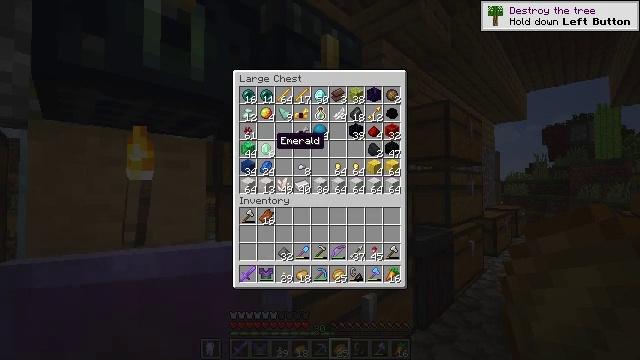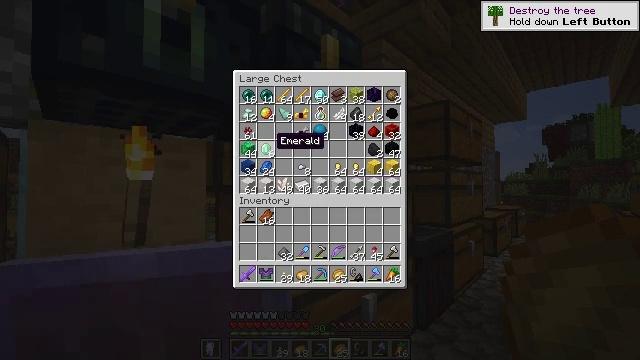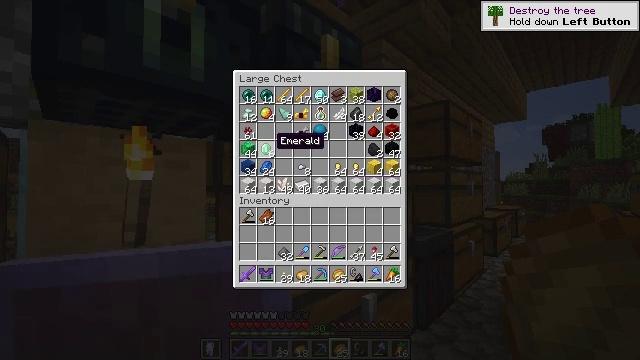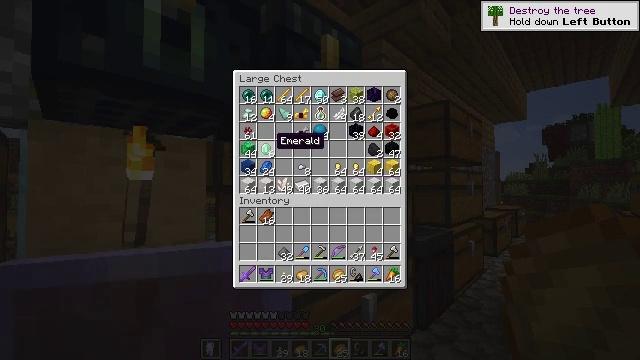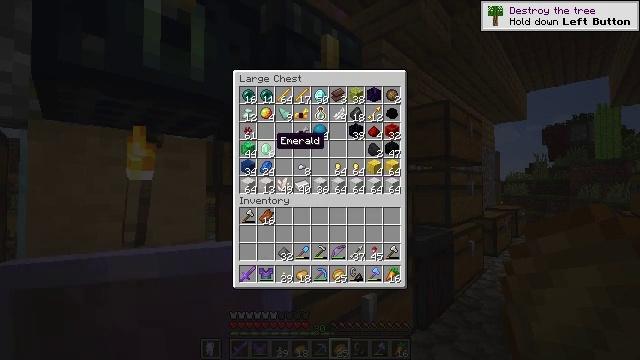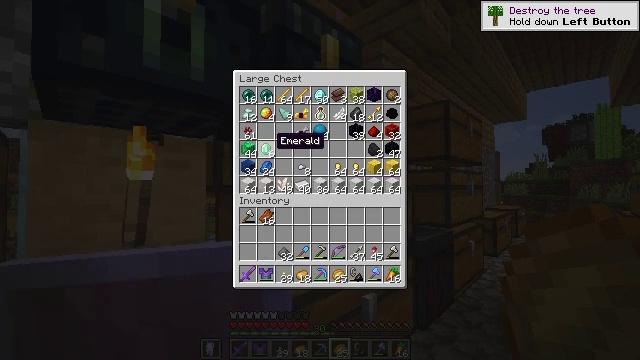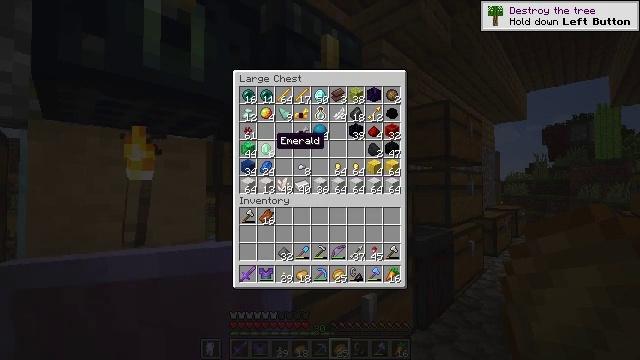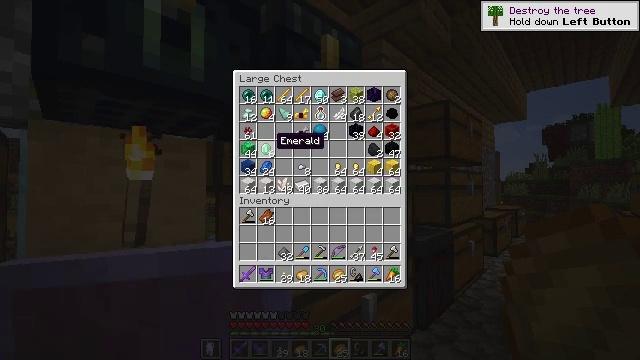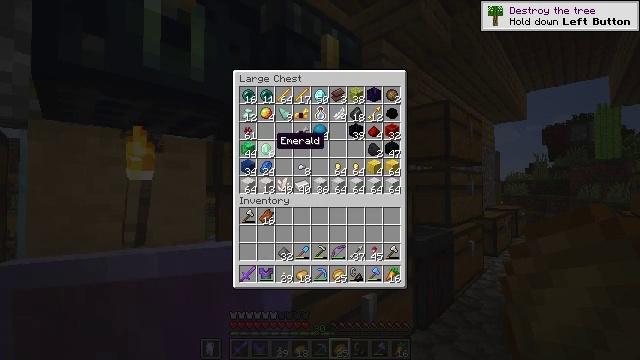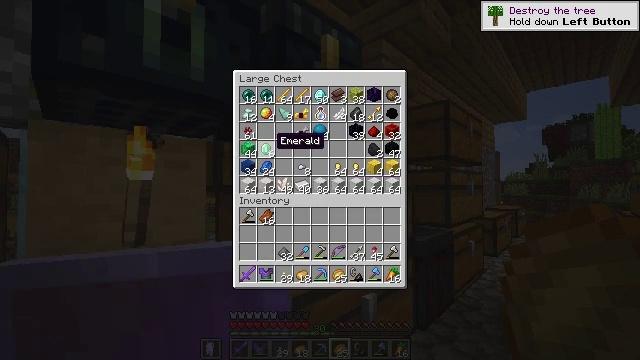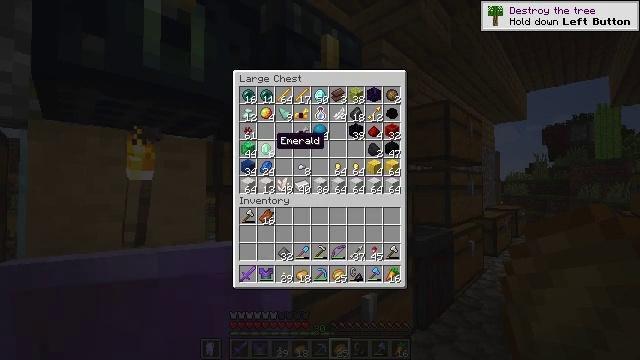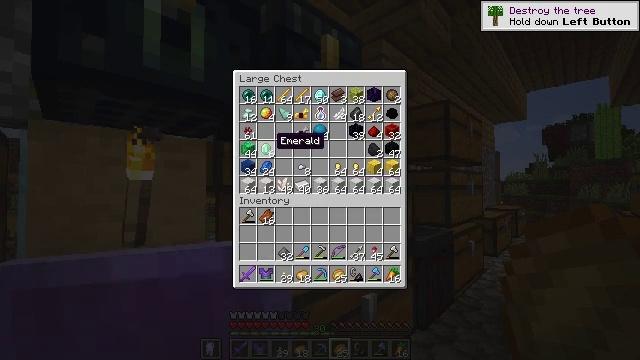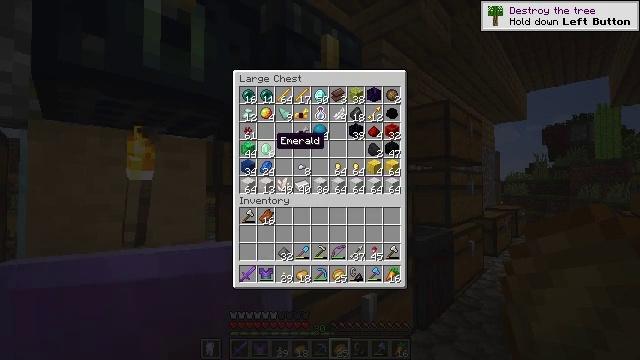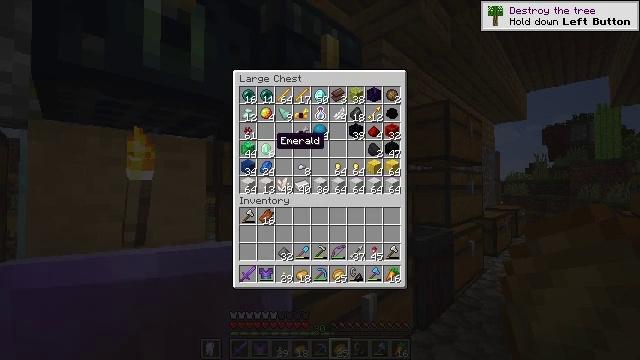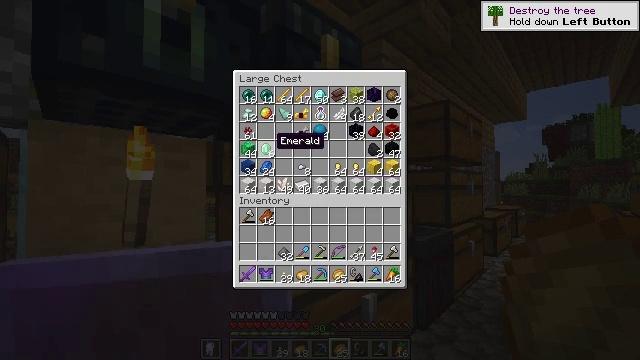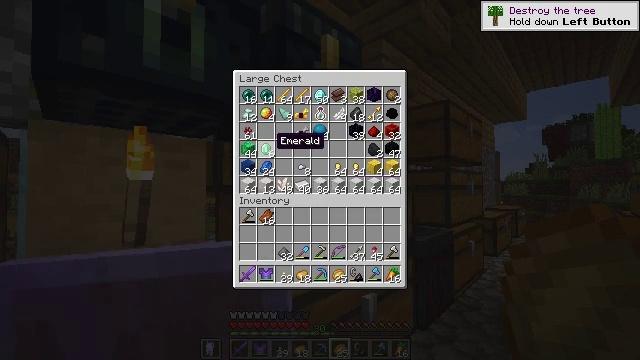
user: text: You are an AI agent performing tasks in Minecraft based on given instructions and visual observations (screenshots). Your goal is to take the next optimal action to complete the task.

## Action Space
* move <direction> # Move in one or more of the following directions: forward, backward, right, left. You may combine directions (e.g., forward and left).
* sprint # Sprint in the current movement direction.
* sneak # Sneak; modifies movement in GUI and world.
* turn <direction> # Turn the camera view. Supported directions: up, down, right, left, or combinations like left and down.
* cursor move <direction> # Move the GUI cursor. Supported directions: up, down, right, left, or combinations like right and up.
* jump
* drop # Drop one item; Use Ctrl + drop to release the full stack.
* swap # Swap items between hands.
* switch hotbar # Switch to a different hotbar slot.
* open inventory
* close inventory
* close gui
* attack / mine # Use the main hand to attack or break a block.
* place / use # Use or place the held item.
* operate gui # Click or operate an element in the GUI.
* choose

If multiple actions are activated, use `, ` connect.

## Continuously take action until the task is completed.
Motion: motion action
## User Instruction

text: Put materials on the crafting table to craft TNT.
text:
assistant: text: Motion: no_op
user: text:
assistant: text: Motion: no_op
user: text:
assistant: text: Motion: no_op
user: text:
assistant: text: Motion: no_op
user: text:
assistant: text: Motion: no_op
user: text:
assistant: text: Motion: no_op
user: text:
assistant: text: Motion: no_op
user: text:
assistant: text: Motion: no_op
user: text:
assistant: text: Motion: no_op
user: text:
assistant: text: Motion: no_op
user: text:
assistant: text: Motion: no_op
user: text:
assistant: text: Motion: no_op
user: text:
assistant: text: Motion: no_op
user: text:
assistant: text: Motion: no_op
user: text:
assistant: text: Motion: no_op
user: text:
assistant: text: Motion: no_op
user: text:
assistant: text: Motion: no_op
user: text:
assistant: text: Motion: no_op
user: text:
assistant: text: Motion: no_op
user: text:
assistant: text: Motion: no_op
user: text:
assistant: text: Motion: no_op
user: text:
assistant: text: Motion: cursor move right
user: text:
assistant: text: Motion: cursor move right
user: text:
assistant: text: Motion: no_op
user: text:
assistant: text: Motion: no_op
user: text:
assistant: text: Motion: no_op
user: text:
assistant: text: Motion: no_op
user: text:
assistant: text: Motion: no_op
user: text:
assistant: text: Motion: no_op
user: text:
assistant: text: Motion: no_op